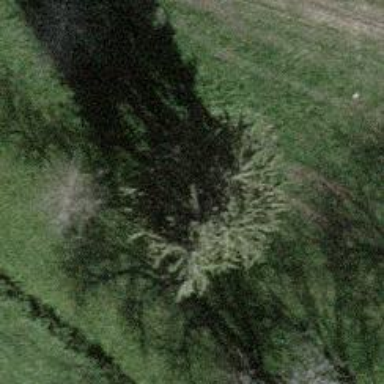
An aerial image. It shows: Evergreen needle-leaved tree.